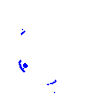
Particle: proton